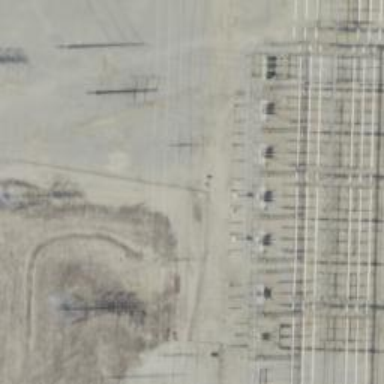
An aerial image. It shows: Power tower.